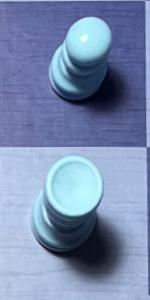
Label: Rook_White